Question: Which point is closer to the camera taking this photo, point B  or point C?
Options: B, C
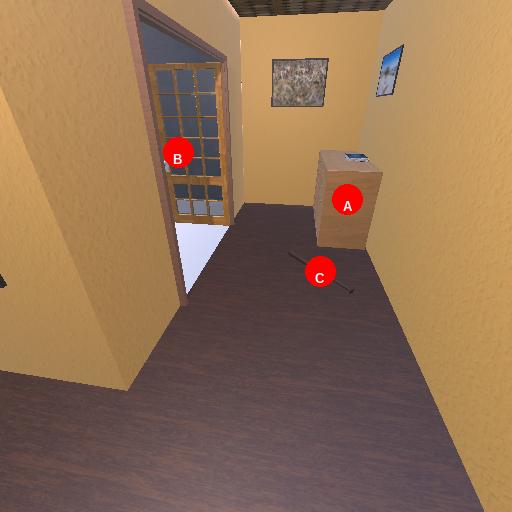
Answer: B